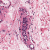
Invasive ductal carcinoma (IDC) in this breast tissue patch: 0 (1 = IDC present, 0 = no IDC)